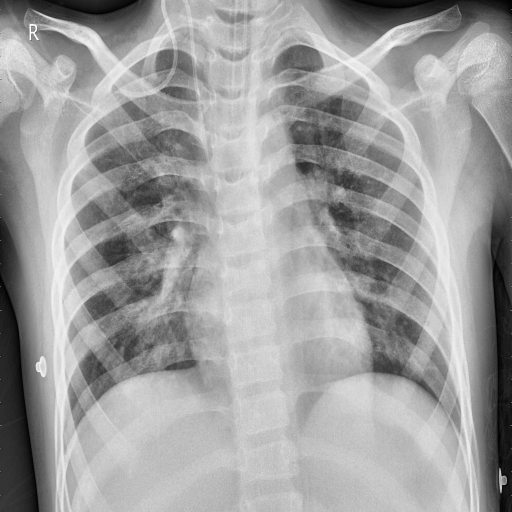
Finding: PNEUMONIA